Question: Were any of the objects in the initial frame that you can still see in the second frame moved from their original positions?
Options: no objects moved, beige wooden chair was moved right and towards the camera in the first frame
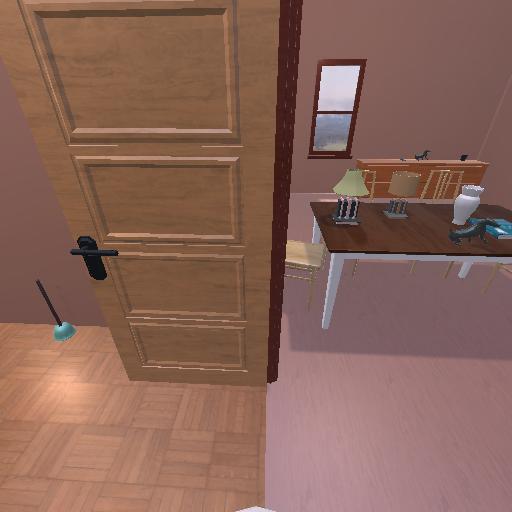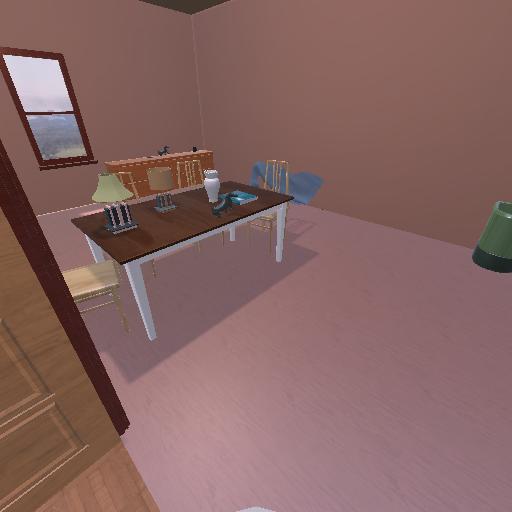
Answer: no objects moved